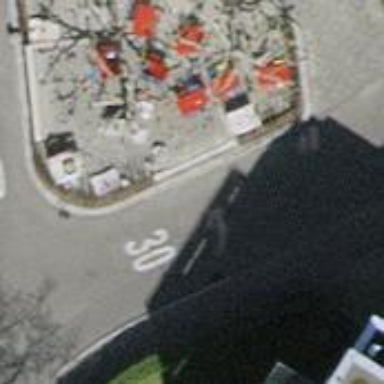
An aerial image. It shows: Outdoor seating area for leisure.